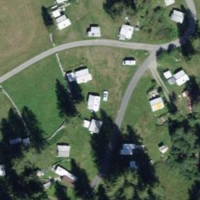
EUNIS habitat code: 24
Species observed at this site:
Phoenicurus phoenicurus